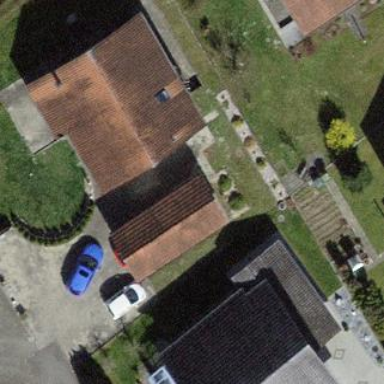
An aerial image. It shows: Building with tile roof.